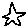
Label: star